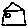
Label: house